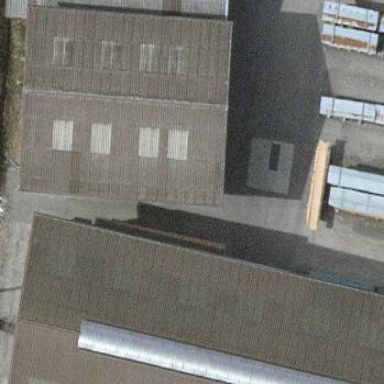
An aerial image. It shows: Warehouse.